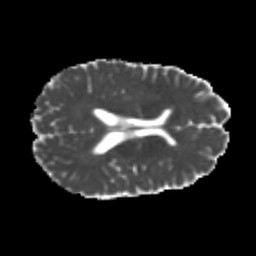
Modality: MD
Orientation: axial
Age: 21
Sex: male
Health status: healthy
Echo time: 0.074 s